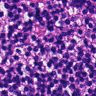
Metastatic tissue present: no